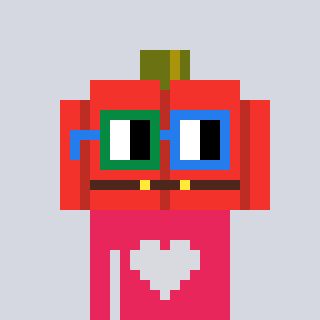
a pixel art character with square green and blue glasses, a pumpkin-shaped head and a redpinkish-colored body on a cool background